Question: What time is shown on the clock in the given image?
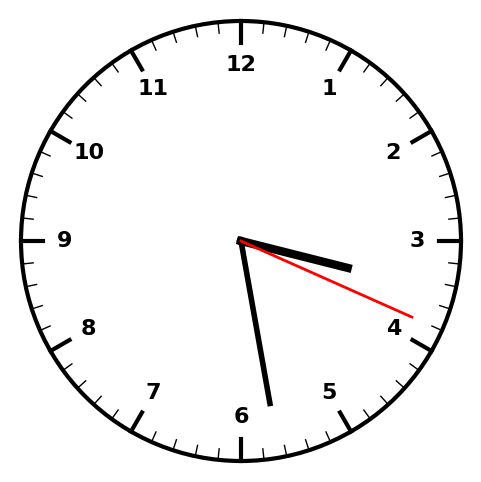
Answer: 03:28:19